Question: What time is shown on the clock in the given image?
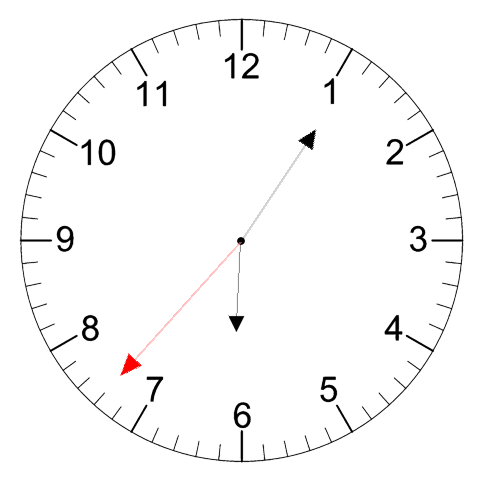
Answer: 06:05:37